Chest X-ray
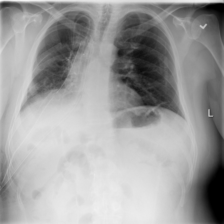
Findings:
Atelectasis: negative
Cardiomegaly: negative
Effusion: negative
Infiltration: negative
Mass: negative
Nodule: negative
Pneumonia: negative
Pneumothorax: negative
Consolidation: negative
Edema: negative
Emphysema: negative
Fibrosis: negative
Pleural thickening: negative
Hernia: negative